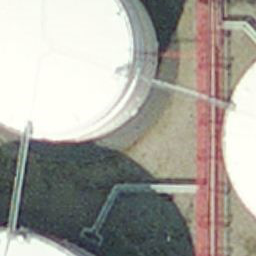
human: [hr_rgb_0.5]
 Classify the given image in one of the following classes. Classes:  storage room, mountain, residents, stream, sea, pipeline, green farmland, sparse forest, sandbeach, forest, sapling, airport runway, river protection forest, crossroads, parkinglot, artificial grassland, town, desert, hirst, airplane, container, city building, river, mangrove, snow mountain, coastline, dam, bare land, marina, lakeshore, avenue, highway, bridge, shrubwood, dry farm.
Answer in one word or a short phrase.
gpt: storage room